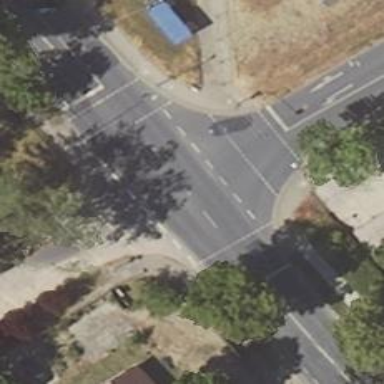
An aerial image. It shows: Traffic signals at road crossing.